Question: On the Motorola Bravo, at the left bottom of a MapView, there is an ugly orange square rather than the google logo. I notice this not only on my app, but on say, Yelp -- see screen shot:

Has anyone else seen this, and is there a workaround? I don't know if it happens on other motorola phones, but I'm guessing it does because there is another, similar problem with a missing image on google maps, which is easy enough to solve and <URL> as being on Droid phones as well.
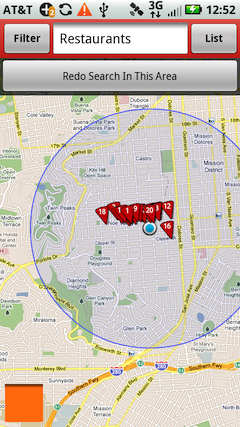
Answer: Here is what i found out, hope it helps at least a bit.
I have a Motorola Milestone (it is the EU version of the Droid as you probably know) with vodafone branded rom (so no ported custom rom) and do not have this 'bug' at all.
Here are some screens of Google Maps and Yelp...

so I do not have this problem at all but that does not mean other Milestone users do not have it. Maybe it is because of a missing image in one of the operators firmware files - when they customize their roms, they may delete some google-specific images and then forget to replace them with their own images (or put an ugly orange png at this place).
So I'm afraid I can't help any further, but at least i could show that this is not necessarily a motorola problem but maybe a provider problem?!
you could have written that you already posted this to motorola developers forum so i would have saved the time to look at this resource ;) <URL>
edit: i found a post at modaco forum where a user describes the orange square as a bug in a custom rom --> <URL>. this is on acer liquid.